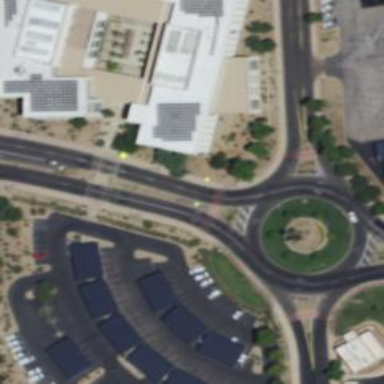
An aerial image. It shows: Secondary road leading to roundabout.